Aerial crown-view tile of a tropical tree (Barro Colorado Island, Panama), acquired 20240611:
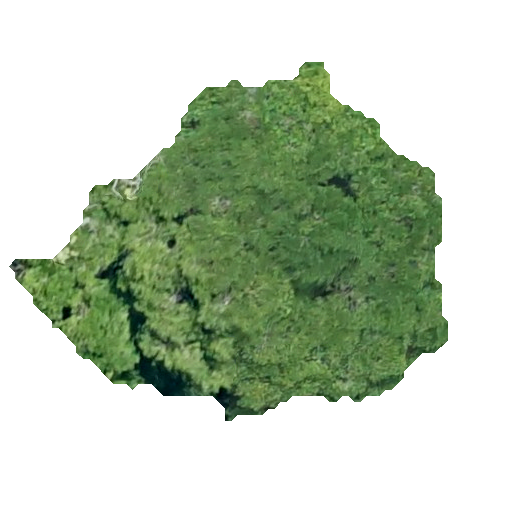
Species: Ocotea oblonga
GBIF accepted scientific name: Ocotea oblonga
Crown area: 154.703 m²